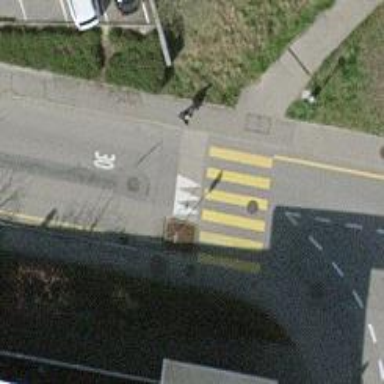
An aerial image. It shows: Uncontrolled road crossing.